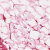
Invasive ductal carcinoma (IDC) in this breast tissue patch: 0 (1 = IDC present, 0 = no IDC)